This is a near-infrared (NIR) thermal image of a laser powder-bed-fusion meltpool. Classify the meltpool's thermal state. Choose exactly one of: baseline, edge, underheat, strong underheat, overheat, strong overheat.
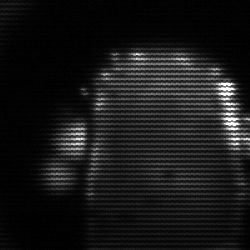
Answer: baseline